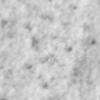
Label: no_change